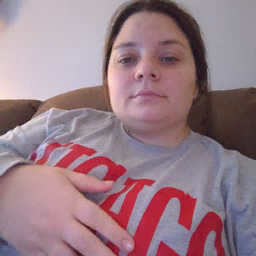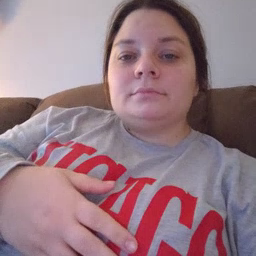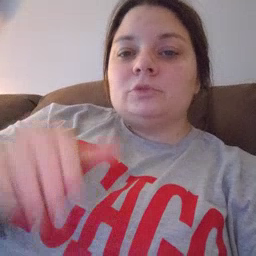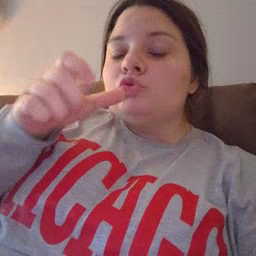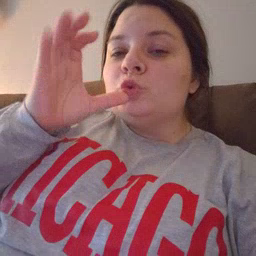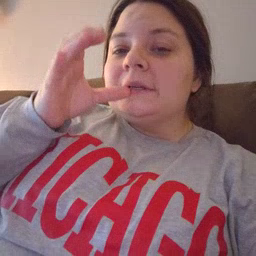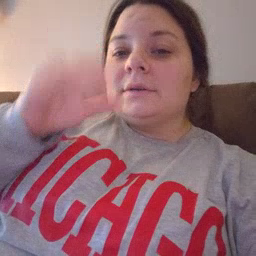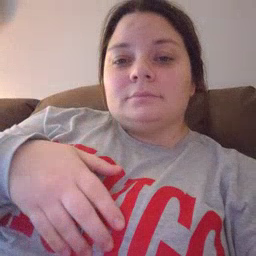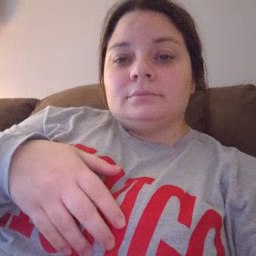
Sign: drink